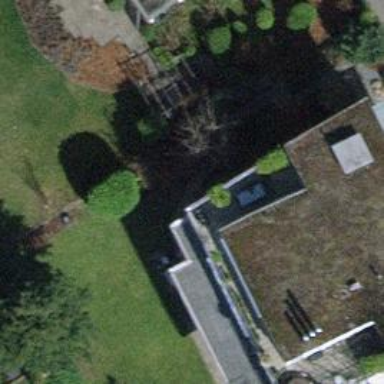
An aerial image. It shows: Balcony as part of building.